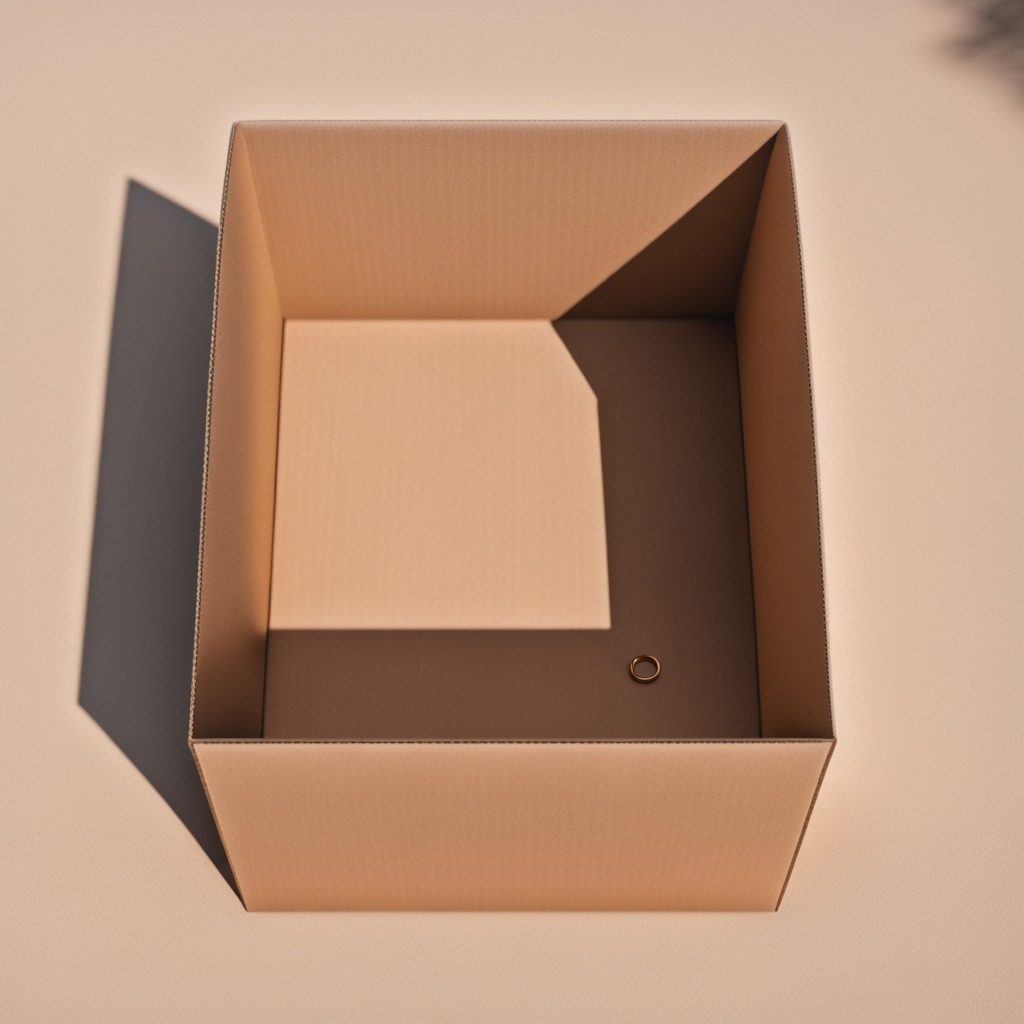
A rubber O-ring is lying on the cardboard box surface in an outdoor workshop during daytime bright natural light soft shadows slightly creased but